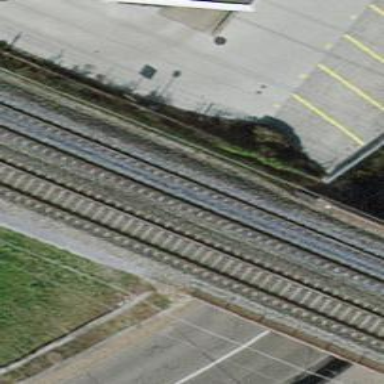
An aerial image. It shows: Railway bridge with electrified tracks and single rail.